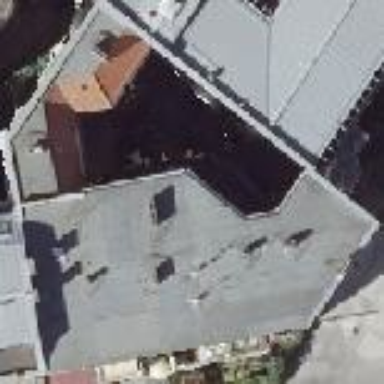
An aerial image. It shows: Grey apartment building with roof tiles. The roof has gambrel shape.